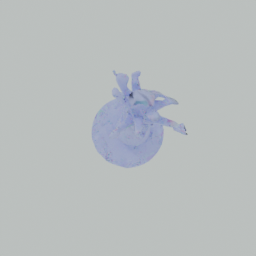
Label: nature